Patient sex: F
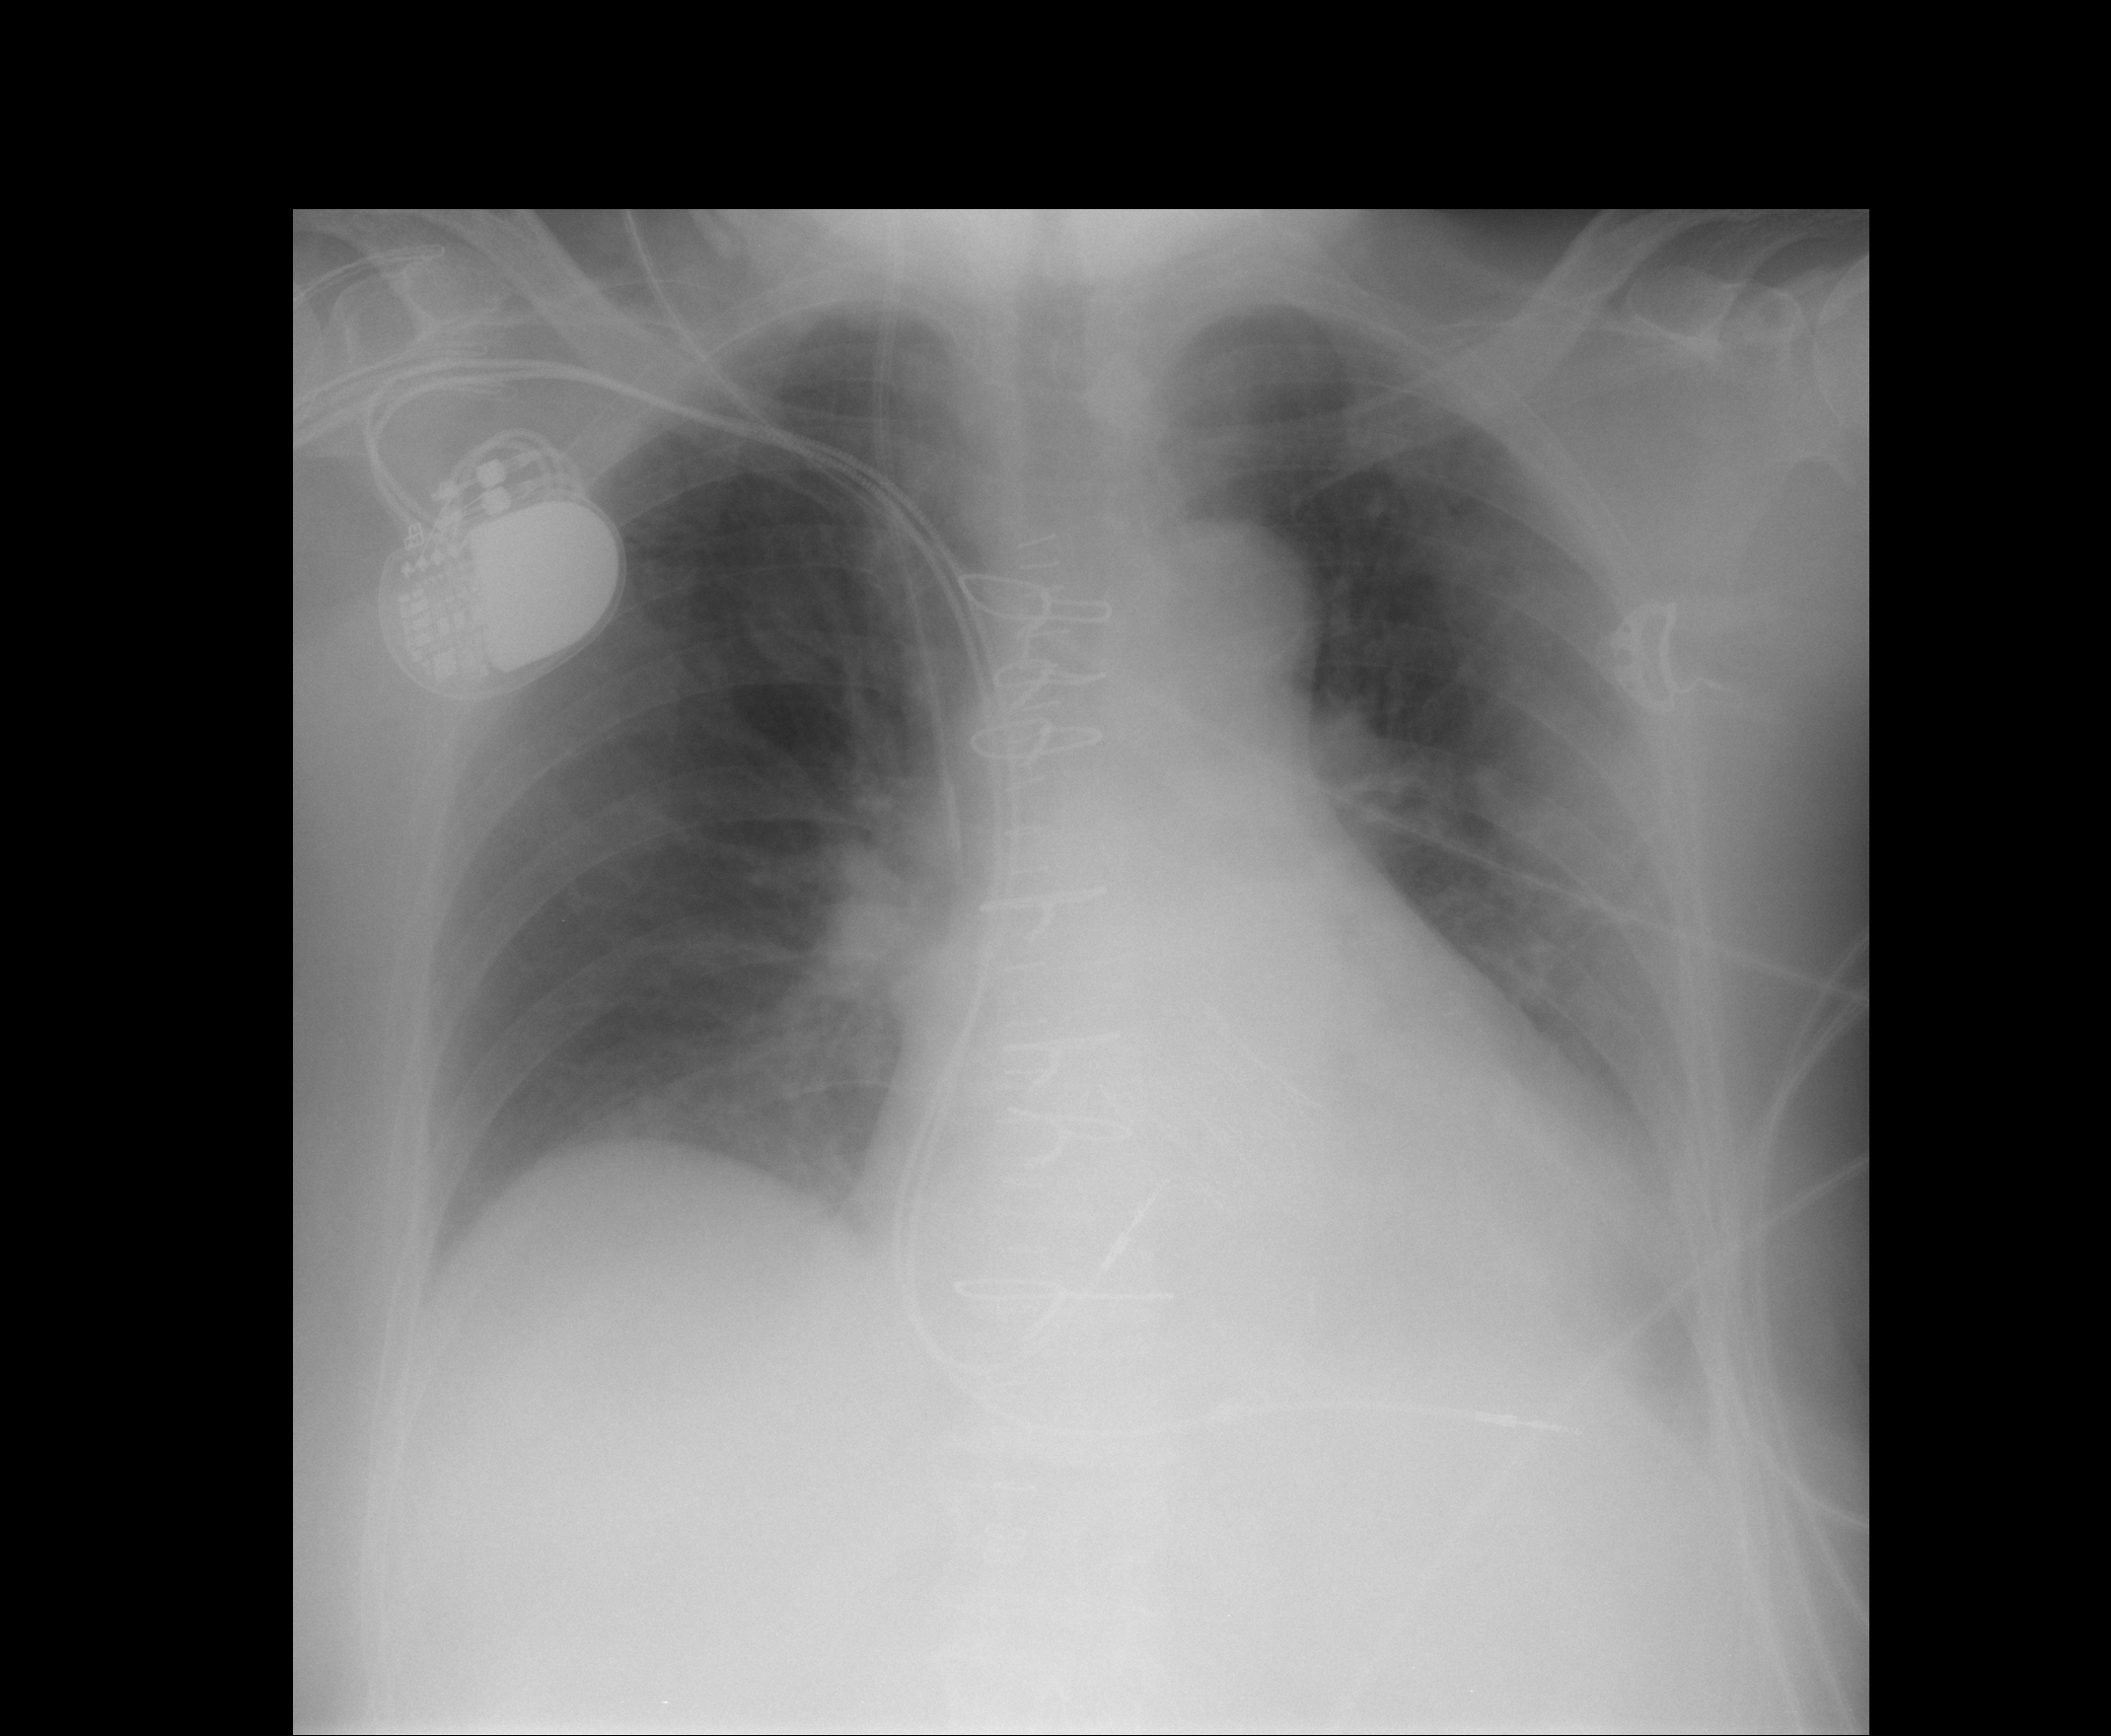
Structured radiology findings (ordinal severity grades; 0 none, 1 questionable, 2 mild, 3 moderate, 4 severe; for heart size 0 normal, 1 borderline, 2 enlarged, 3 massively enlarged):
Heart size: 1
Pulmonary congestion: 0
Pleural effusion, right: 0
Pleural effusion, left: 1
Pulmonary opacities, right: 0
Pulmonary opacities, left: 0
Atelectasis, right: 0
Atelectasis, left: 1